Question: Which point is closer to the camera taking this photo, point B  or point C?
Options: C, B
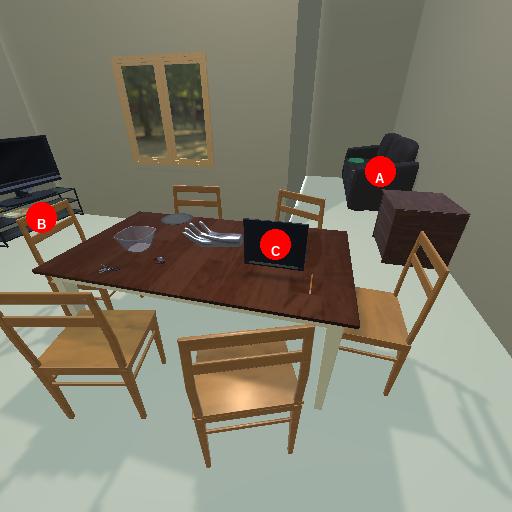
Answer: C